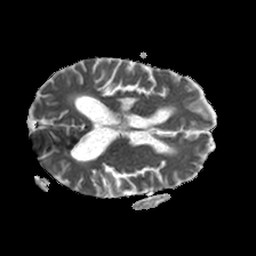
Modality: ADC
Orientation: axial
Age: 65
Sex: female
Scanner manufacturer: philips
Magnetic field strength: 1.5 T
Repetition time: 3.393 s
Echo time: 0.06922 s